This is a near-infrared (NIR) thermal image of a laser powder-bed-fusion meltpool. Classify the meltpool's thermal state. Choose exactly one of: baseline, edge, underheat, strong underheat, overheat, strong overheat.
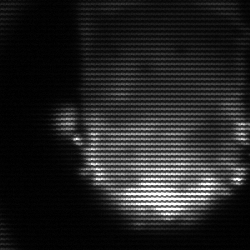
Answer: baseline